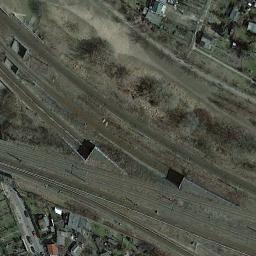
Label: railway